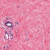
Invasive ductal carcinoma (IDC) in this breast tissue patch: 0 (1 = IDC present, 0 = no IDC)